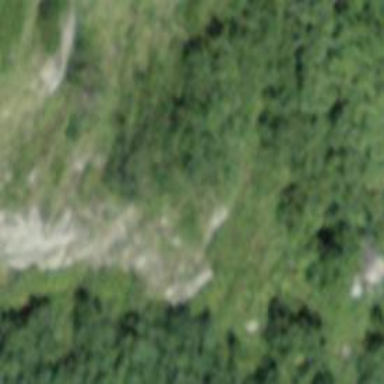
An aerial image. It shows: Natural cliff.